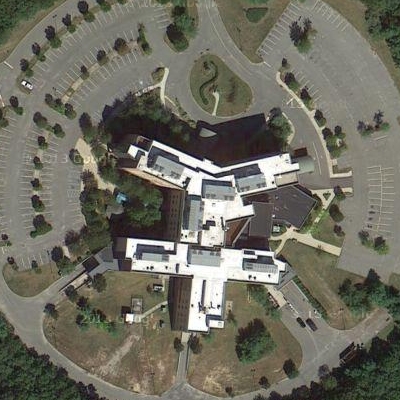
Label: Industry